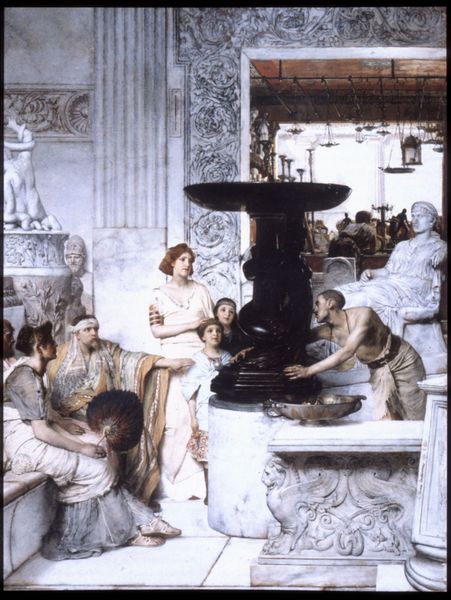
Titel: Skulpturengalerie
Künstler: Lawrence Alma-Tadema
Institution: Hanover, New Hampshire, Hood Museum of Art, Dartmouth College
Schlagwörter: mann, frauen, menschen, frau, hell, kleid, kleider, lampe, lampen, laterne, licht, marmor, männer, pfeiler, schwarz, säulen, tür, weiss, fächer, ornament, wand, schale, steine, innenraum, blatt, brunnen, kinder, skulptur, relief, grafik, tor, foto, bad, antike, orient, palast, fries, harem, sklave, kanneluren, löwe, brunne, römisch, sphinx, kannelur